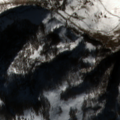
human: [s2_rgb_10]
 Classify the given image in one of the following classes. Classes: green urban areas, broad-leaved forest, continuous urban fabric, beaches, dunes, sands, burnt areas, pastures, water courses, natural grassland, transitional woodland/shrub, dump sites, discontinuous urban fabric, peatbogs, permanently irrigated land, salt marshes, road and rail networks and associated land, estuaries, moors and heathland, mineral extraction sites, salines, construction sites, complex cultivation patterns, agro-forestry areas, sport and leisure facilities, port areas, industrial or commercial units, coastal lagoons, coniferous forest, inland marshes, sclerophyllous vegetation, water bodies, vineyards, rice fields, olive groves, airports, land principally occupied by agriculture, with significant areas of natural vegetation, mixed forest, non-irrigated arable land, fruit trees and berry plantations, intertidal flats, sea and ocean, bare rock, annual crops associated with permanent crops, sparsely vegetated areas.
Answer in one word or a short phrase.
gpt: broad-leaved forest, natural grassland